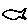
Label: fish